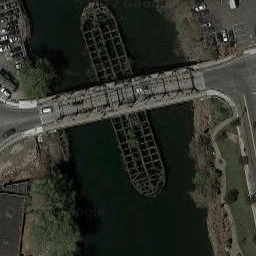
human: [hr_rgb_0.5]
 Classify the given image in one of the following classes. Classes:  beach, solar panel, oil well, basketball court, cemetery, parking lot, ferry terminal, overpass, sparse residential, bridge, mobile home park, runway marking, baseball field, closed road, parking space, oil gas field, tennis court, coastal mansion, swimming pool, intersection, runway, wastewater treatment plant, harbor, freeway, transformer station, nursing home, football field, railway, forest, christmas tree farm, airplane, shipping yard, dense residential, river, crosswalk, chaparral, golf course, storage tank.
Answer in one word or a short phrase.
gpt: bridge